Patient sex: F
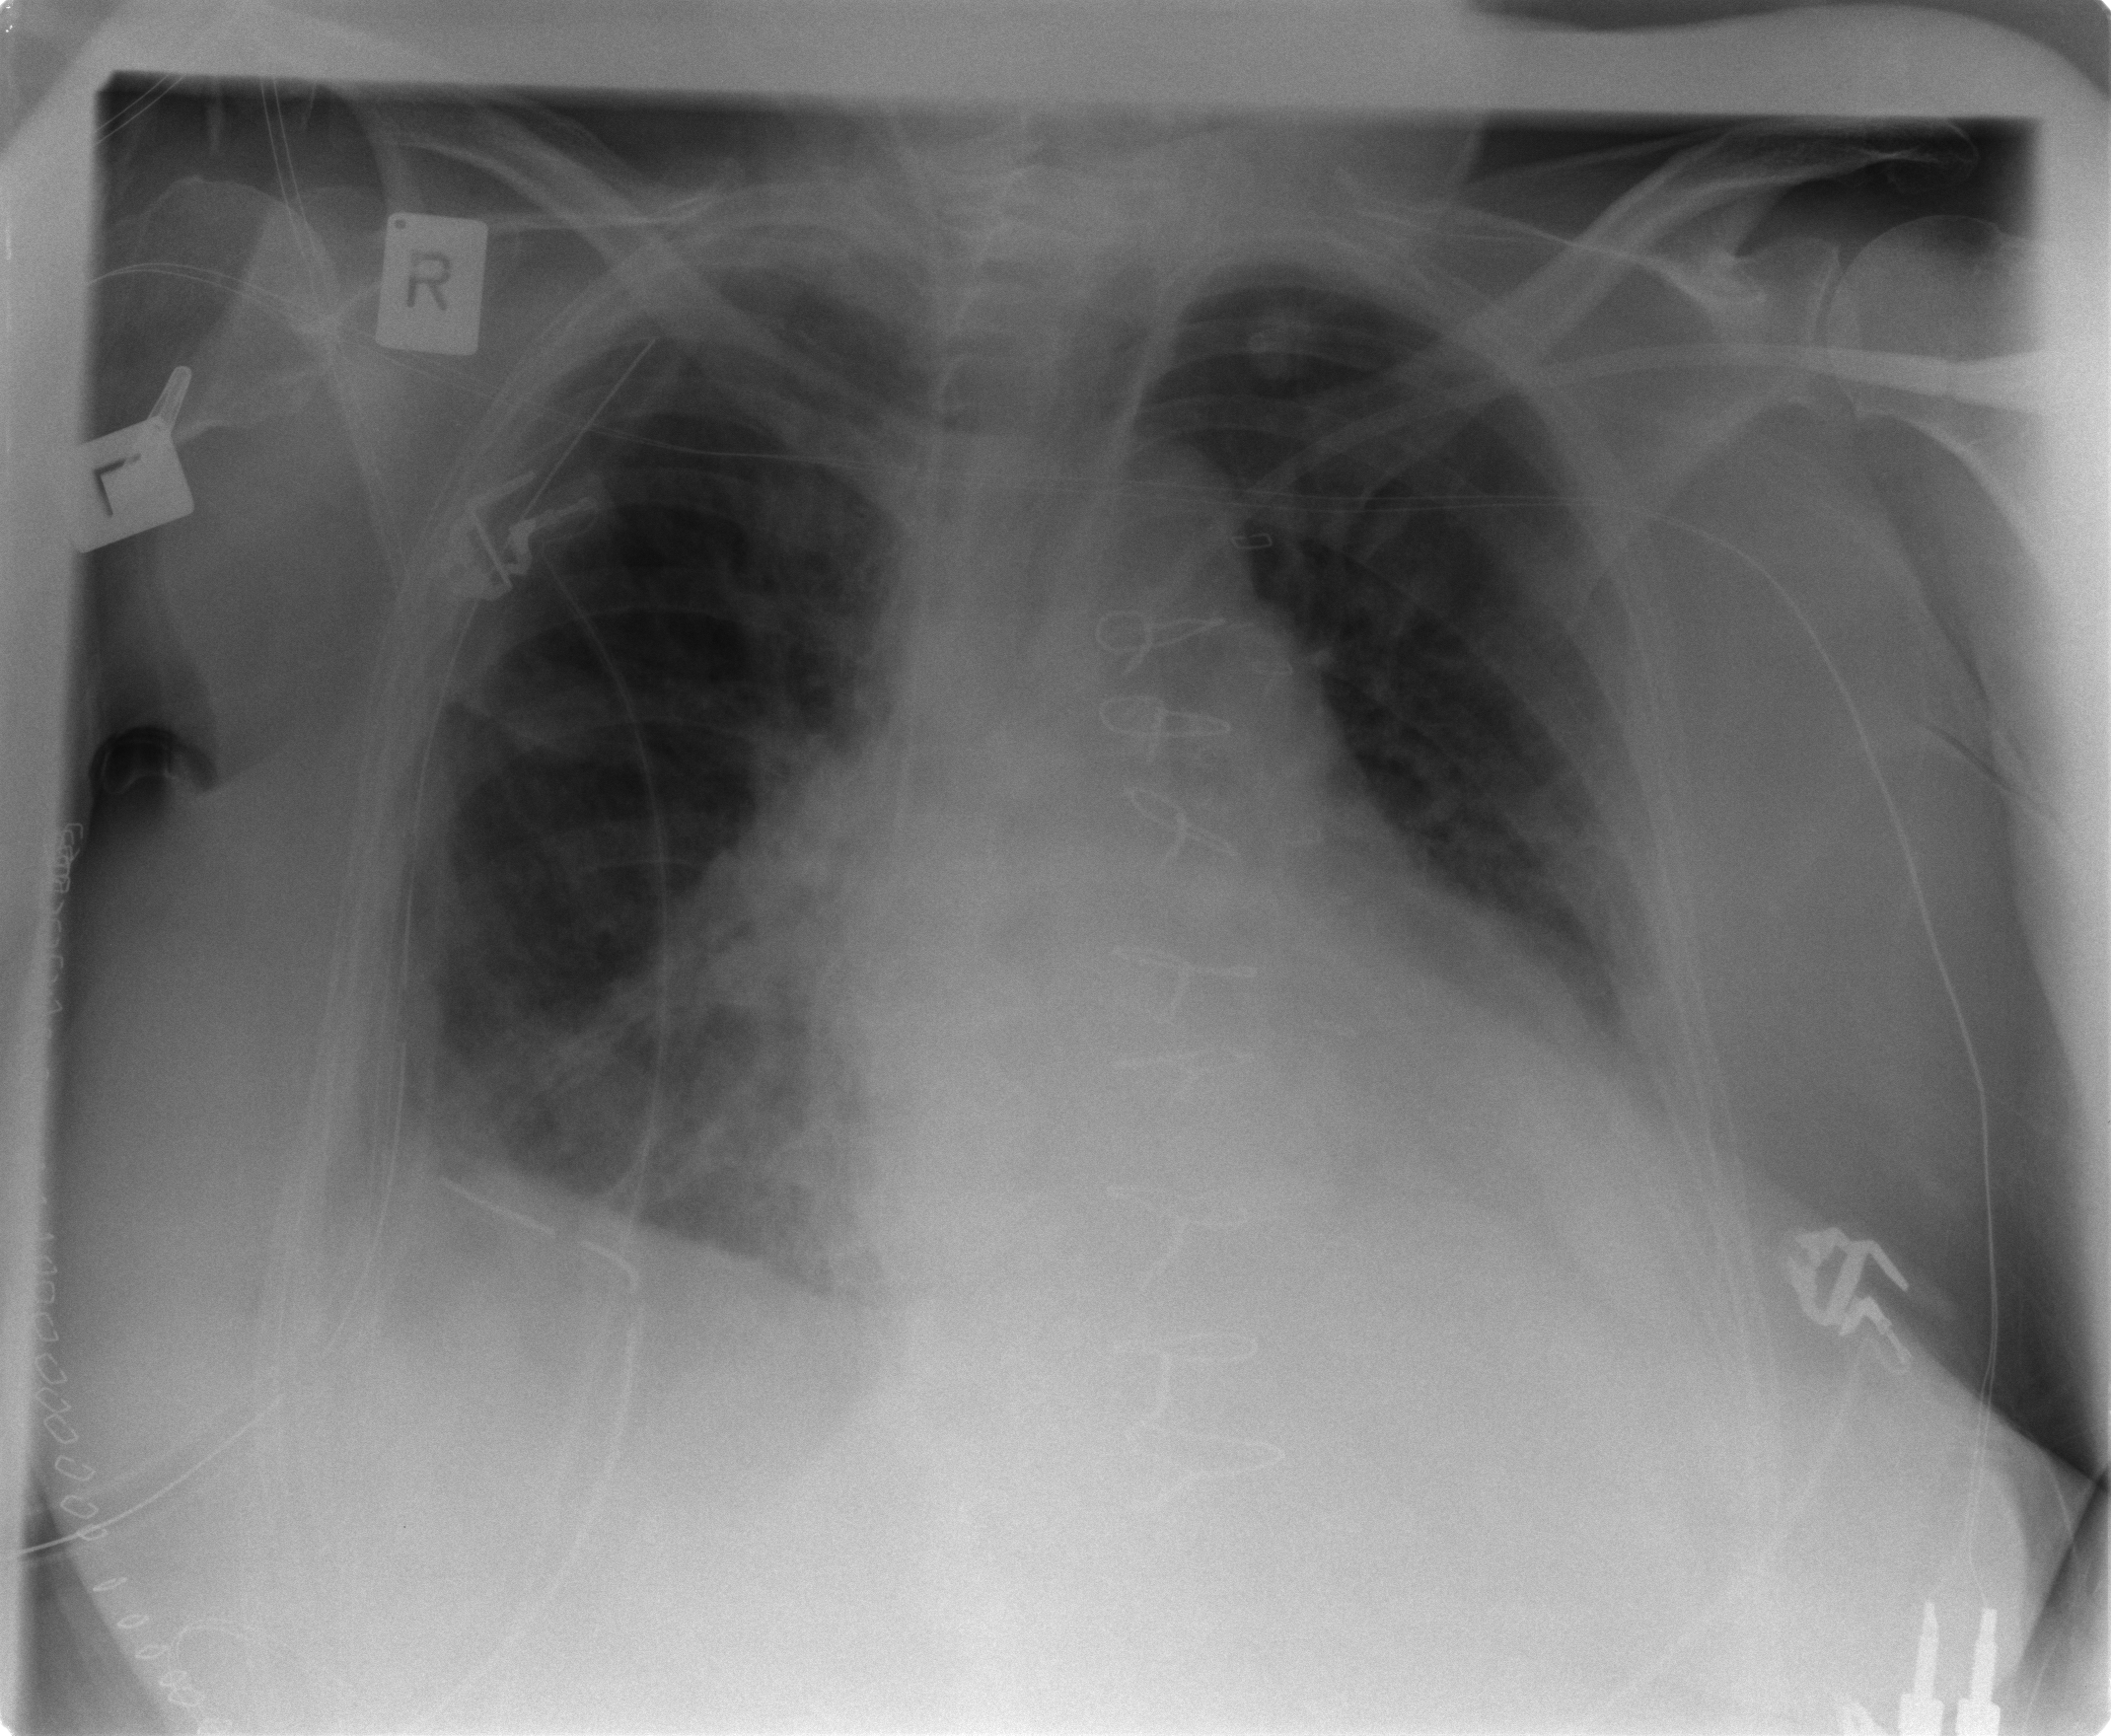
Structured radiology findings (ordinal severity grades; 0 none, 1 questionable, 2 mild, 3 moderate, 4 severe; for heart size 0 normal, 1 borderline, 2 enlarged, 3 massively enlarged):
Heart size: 2
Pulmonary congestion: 3
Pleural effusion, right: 3
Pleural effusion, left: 2
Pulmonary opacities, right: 3
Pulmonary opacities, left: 0
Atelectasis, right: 3
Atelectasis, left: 0